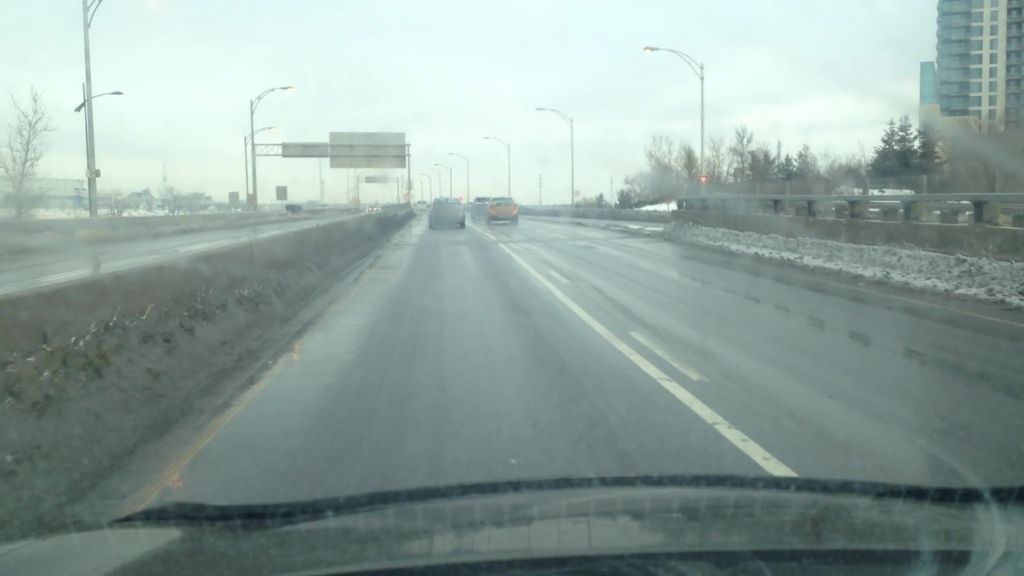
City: montreal